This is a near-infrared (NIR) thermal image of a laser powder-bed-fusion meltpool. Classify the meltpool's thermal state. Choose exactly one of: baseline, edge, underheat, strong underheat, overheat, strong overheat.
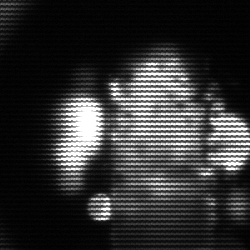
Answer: strong underheat